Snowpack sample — Buffalo Mountain, Silverthorne, Colorado, USA (1/25/25, 10:11 AM MST)
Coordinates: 39.6222, -106.1139
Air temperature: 22 °F
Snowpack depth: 110 cm
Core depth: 30 cm
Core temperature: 42.8 °F
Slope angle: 12°, slope face: 102°
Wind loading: high
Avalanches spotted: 0
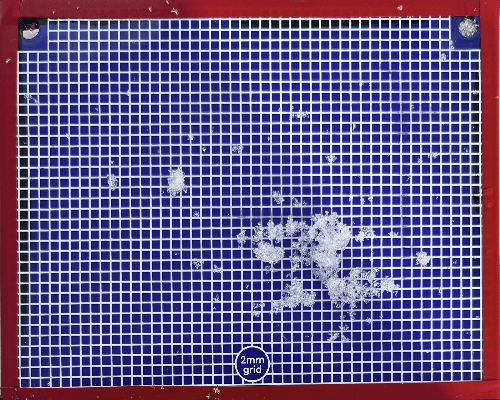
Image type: profile
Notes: No avalanches nearby, collected on the outskirts of a fire break 15 meters from the treeline, on way to Buffalo and Red Mountain